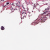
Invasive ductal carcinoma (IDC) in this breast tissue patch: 0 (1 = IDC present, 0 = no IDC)